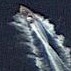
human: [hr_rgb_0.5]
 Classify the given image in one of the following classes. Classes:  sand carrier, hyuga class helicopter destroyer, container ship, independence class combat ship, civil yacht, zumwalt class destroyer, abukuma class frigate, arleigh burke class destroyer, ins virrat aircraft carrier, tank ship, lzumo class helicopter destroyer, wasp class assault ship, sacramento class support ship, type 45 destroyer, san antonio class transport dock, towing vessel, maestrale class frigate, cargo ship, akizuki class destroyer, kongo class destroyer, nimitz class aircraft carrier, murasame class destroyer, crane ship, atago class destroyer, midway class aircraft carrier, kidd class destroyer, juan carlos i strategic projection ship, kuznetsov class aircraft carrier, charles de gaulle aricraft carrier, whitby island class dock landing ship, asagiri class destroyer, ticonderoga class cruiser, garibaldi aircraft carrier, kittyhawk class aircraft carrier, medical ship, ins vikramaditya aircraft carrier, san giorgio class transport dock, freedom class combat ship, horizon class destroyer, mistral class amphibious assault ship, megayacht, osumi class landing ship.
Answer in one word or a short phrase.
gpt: Civil yacht